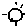
Label: sun